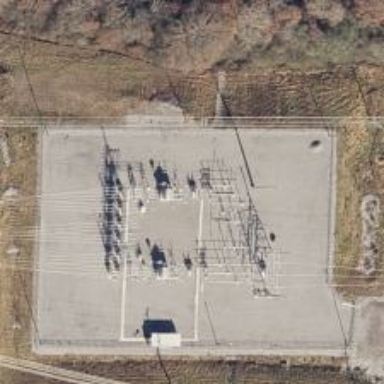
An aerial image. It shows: Switch used for power control.